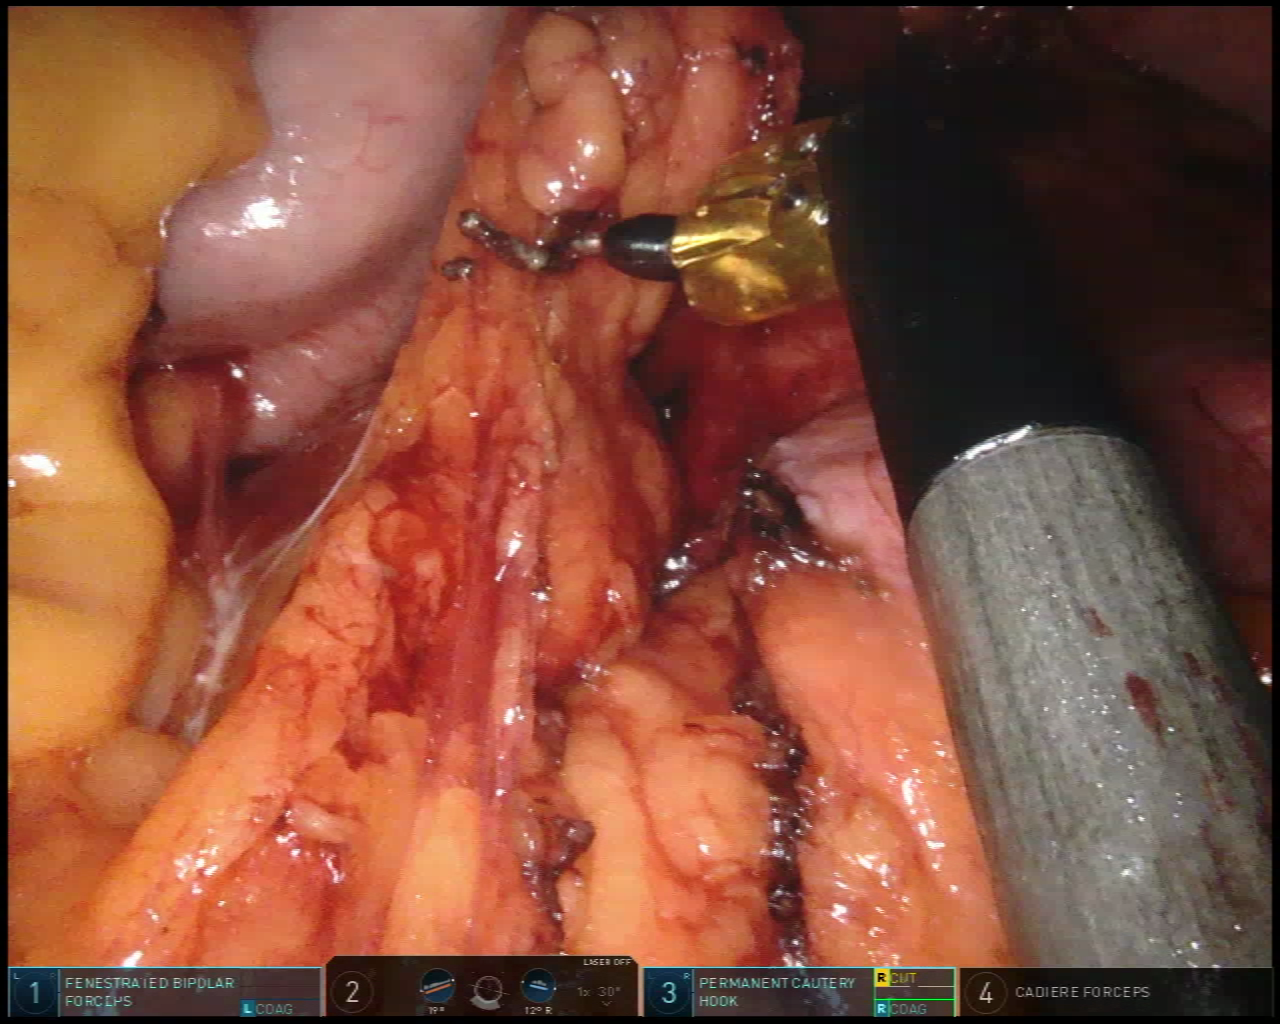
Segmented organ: stomach
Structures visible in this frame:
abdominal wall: yes
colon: yes
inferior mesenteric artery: no
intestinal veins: no
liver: no
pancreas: no
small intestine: no
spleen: no
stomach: yes
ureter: no
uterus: no
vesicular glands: no